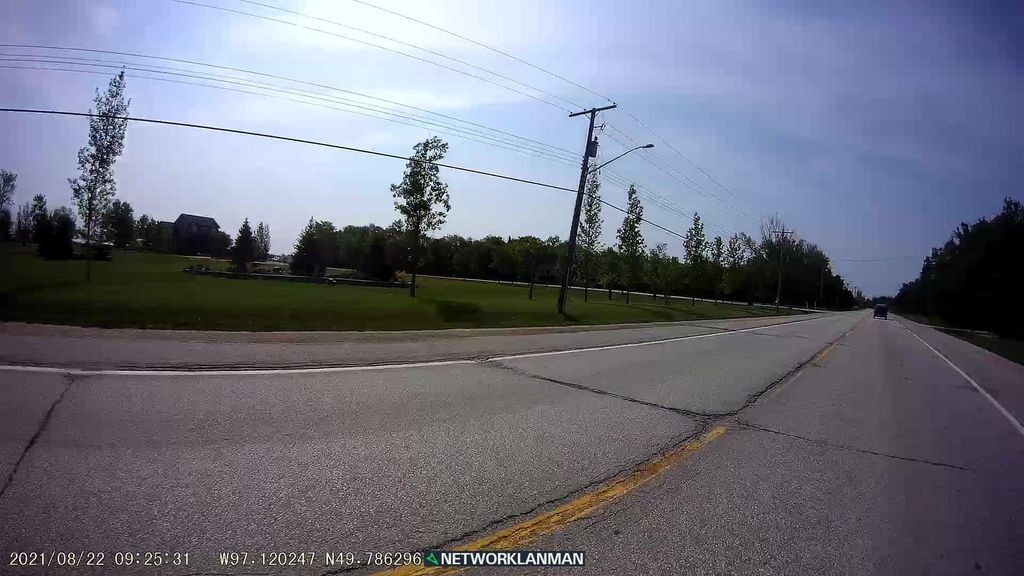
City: winnipeg